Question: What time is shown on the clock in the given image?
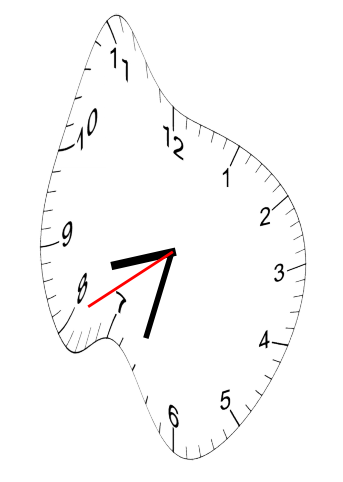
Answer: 08:32:40